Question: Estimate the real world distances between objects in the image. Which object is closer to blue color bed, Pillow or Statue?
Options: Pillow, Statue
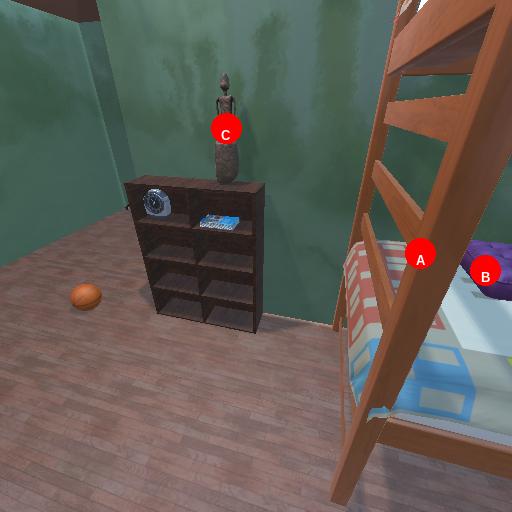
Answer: Pillow